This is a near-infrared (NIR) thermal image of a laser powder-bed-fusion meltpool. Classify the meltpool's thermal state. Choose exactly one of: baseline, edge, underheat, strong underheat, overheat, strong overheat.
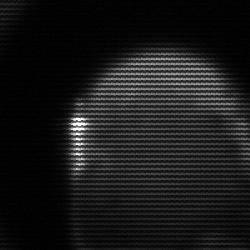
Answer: edge